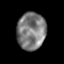
Tissue: prostate
Cell type: Epithelial cells
Senescence score: 0.3367
Nuclear area (px): 1049
Mean DAPI intensity: 123.652